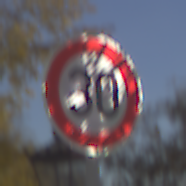
Verkehrszeichen: Geschwindigkeit30
Umgebung: Outdoor, Urban
Tageszeit: SunriseSunset
Wetter: PartlyCloudy
Licht: Natural
Jahreszeit: Autumn
Kontrast: HighContrast